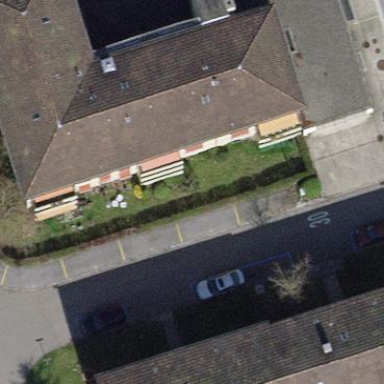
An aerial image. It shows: Apartment building with hipped roof.